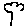
Label: tree